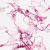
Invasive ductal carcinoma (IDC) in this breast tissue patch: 0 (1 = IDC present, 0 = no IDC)